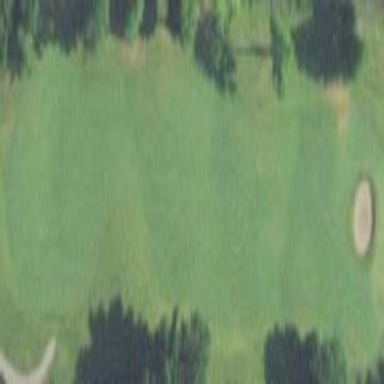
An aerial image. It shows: Grassy area designated as golf fairway.